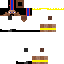
A male human skin with dark skin, wearing brown long hair dressed in a blue hoodie and black pants, featuring a closed mouth.